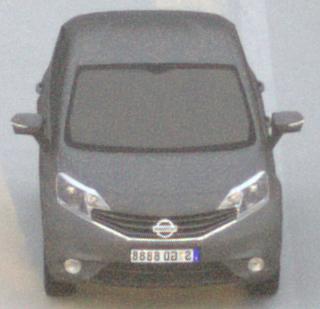
Make: Nissan
Model: Note 1.2
Detailed model: Note (E12) (10/13 - 12/16)
Model produced from: 2013/10
Model produced until: 2015/09
Doors: 5
Color: gray
Road condition: dry road
Daytime: sunrise or sunset
Contrast: low contrast